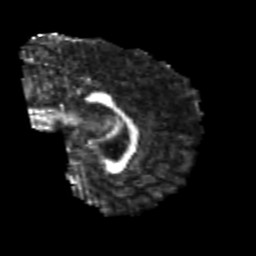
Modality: FA
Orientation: sagittal
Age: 24
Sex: male
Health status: healthy
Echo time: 0.074 s